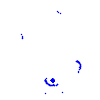
Particle: proton